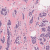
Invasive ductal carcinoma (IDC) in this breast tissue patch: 1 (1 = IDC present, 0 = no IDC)